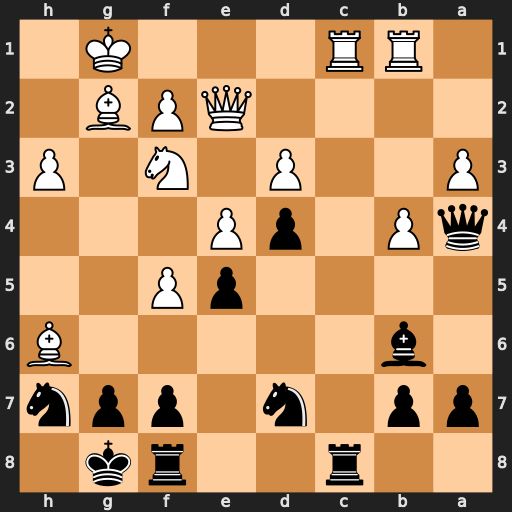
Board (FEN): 2r2rk1/pp1n1ppn/1b5B/4pP2/qP1pP3/P2P1N1P/4QPB1/1RR3K1
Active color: b
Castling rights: -
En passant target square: -
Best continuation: gxh6 Rxc8 Rxc8